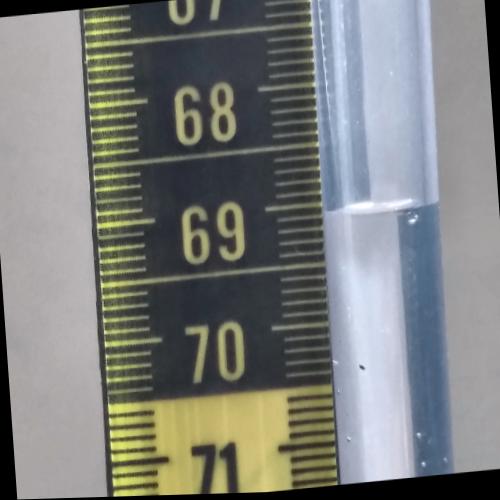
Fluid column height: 69.1 cm